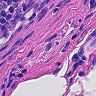
Metastatic tissue present: no